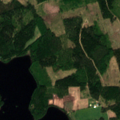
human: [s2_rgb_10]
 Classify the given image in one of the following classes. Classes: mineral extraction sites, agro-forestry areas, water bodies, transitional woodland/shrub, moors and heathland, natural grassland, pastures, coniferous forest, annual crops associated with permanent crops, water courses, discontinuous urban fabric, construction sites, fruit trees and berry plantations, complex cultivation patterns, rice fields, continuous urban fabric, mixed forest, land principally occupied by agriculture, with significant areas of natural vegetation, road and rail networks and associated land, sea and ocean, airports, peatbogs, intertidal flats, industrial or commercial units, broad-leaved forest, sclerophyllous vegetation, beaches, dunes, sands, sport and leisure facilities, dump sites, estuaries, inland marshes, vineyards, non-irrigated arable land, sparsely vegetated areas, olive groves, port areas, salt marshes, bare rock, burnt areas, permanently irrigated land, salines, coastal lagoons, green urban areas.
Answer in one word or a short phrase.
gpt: broad-leaved forest, coniferous forest, mixed forest, transitional woodland/shrub, water bodies